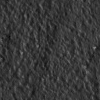
Atmospheric dust classification: not_dusty